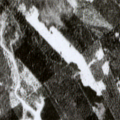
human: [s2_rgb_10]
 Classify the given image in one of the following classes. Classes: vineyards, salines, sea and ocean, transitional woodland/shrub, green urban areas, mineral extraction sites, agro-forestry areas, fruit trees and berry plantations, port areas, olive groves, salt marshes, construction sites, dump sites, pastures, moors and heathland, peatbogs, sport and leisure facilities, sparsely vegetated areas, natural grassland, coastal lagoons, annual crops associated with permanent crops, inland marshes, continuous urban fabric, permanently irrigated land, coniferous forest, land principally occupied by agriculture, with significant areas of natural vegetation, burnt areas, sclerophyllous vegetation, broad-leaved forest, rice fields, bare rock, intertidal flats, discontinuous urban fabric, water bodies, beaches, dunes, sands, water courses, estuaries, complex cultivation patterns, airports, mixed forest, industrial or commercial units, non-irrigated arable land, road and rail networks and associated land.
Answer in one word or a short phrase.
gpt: coniferous forest, mixed forest, transitional woodland/shrub